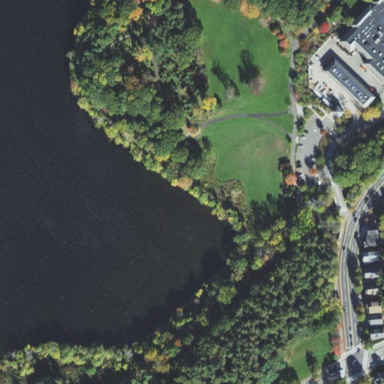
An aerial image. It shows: Lovely park for leisure and relaxation.